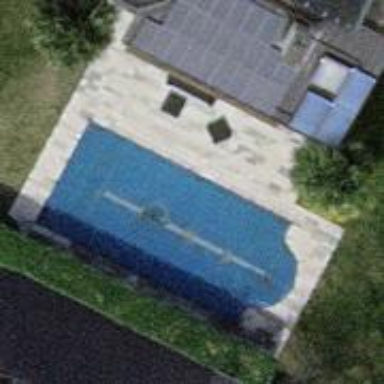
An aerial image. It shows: Outdoor swimming pool in leisure land.